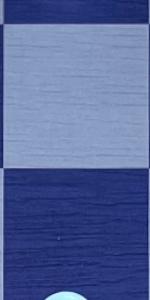
Label: Empty